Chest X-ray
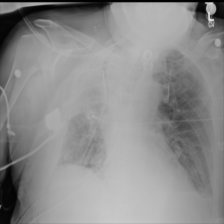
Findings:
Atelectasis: negative
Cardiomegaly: negative
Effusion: negative
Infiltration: negative
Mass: negative
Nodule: negative
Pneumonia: negative
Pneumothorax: negative
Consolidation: positive
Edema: negative
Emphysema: negative
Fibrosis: negative
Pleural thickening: negative
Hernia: negative